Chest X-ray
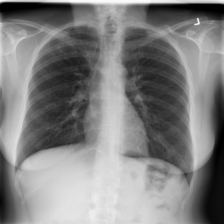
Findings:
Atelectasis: negative
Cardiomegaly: negative
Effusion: negative
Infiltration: negative
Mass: negative
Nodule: positive
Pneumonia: negative
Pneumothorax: negative
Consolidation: negative
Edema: negative
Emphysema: negative
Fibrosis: negative
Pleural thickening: positive
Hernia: negative